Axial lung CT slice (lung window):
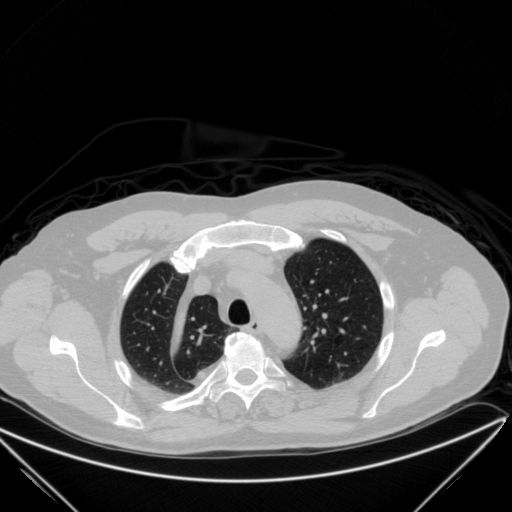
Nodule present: no